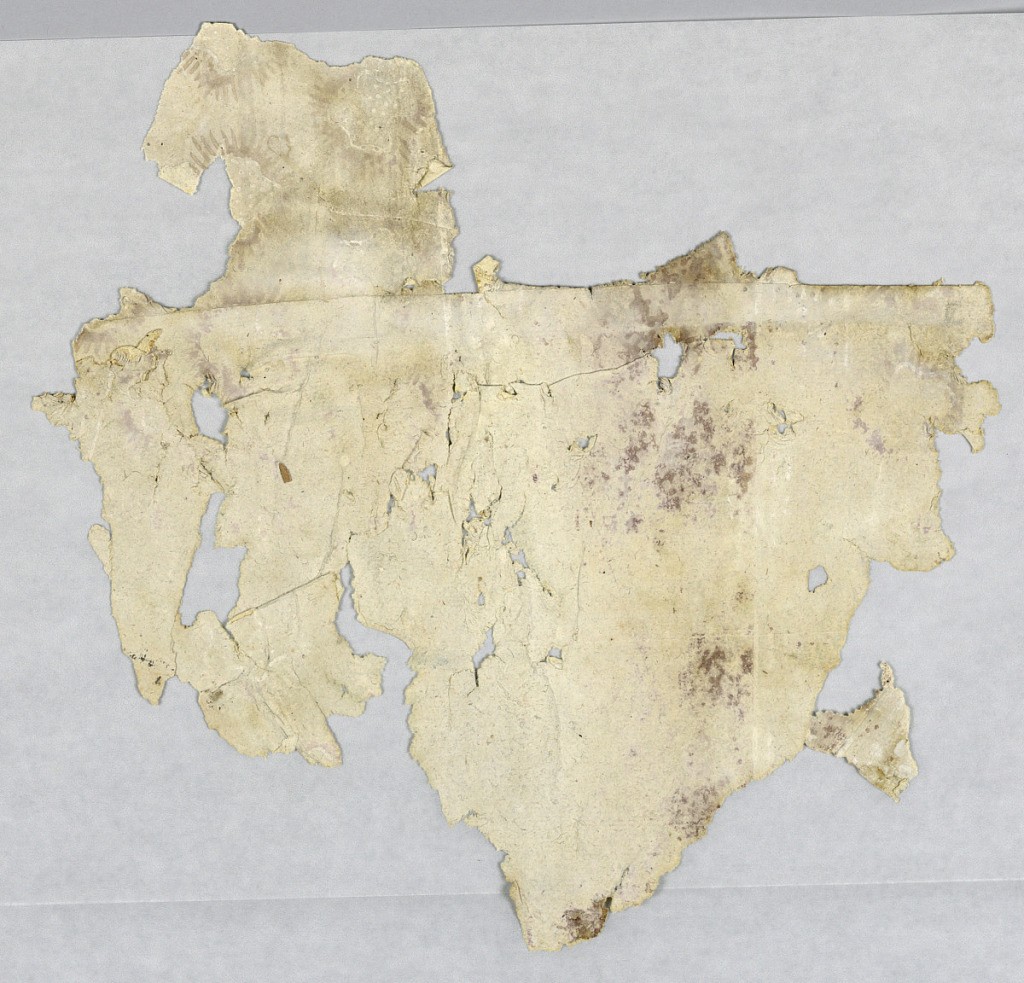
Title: Sidewall - fragment
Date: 1820–50
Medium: Block-printed on joined sheets
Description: Striped wallpaper, amoebic shapes alternating with rows of miniature medallions, dots and dashes.